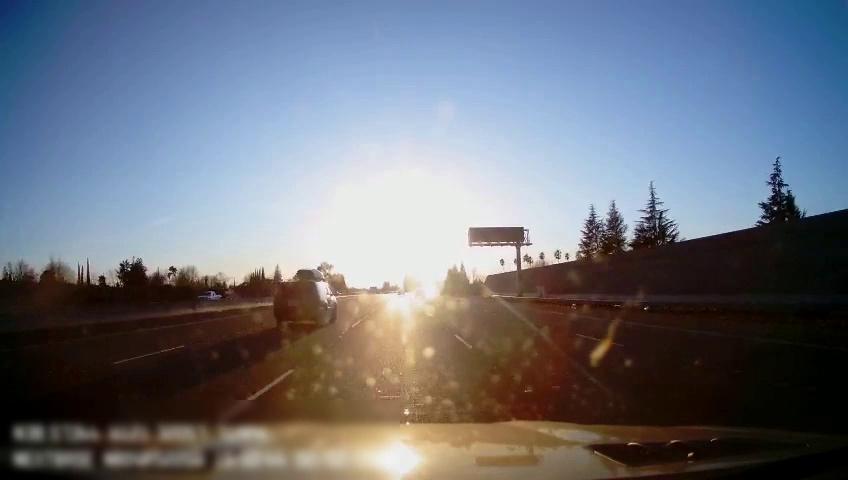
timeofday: Day
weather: Sunny
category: Drivable Space
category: Vehicles | Truck
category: Vehicles | Car
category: Vehicles | SUV
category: Lanes | Alternate Lane
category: Lanes | Alternate Lane
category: Lanes | Current Lane
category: Lanes | Current Lane
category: Lanes | Alternate Lane
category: Lanes | Alternate Lane
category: Traffic | Signs